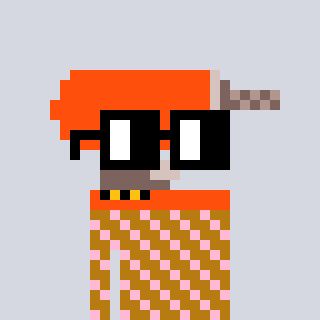
a pixel art character with square black glasses, a drill-shaped head and a gold-colored body on a cool background